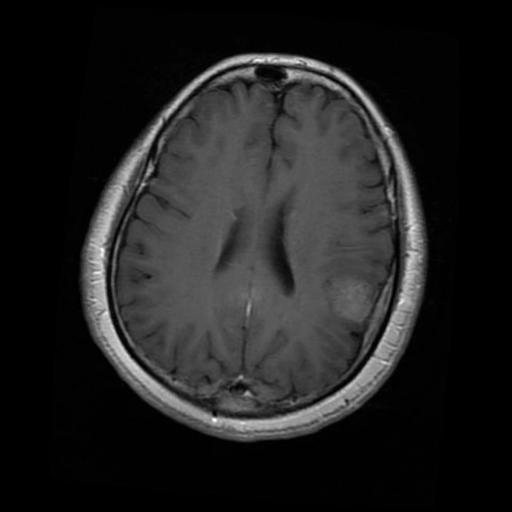
Label: meningioma